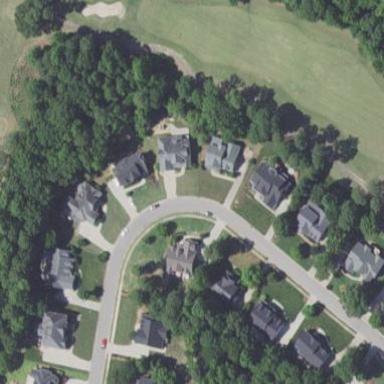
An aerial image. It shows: Grassy area designated as golf fairway.